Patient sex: F
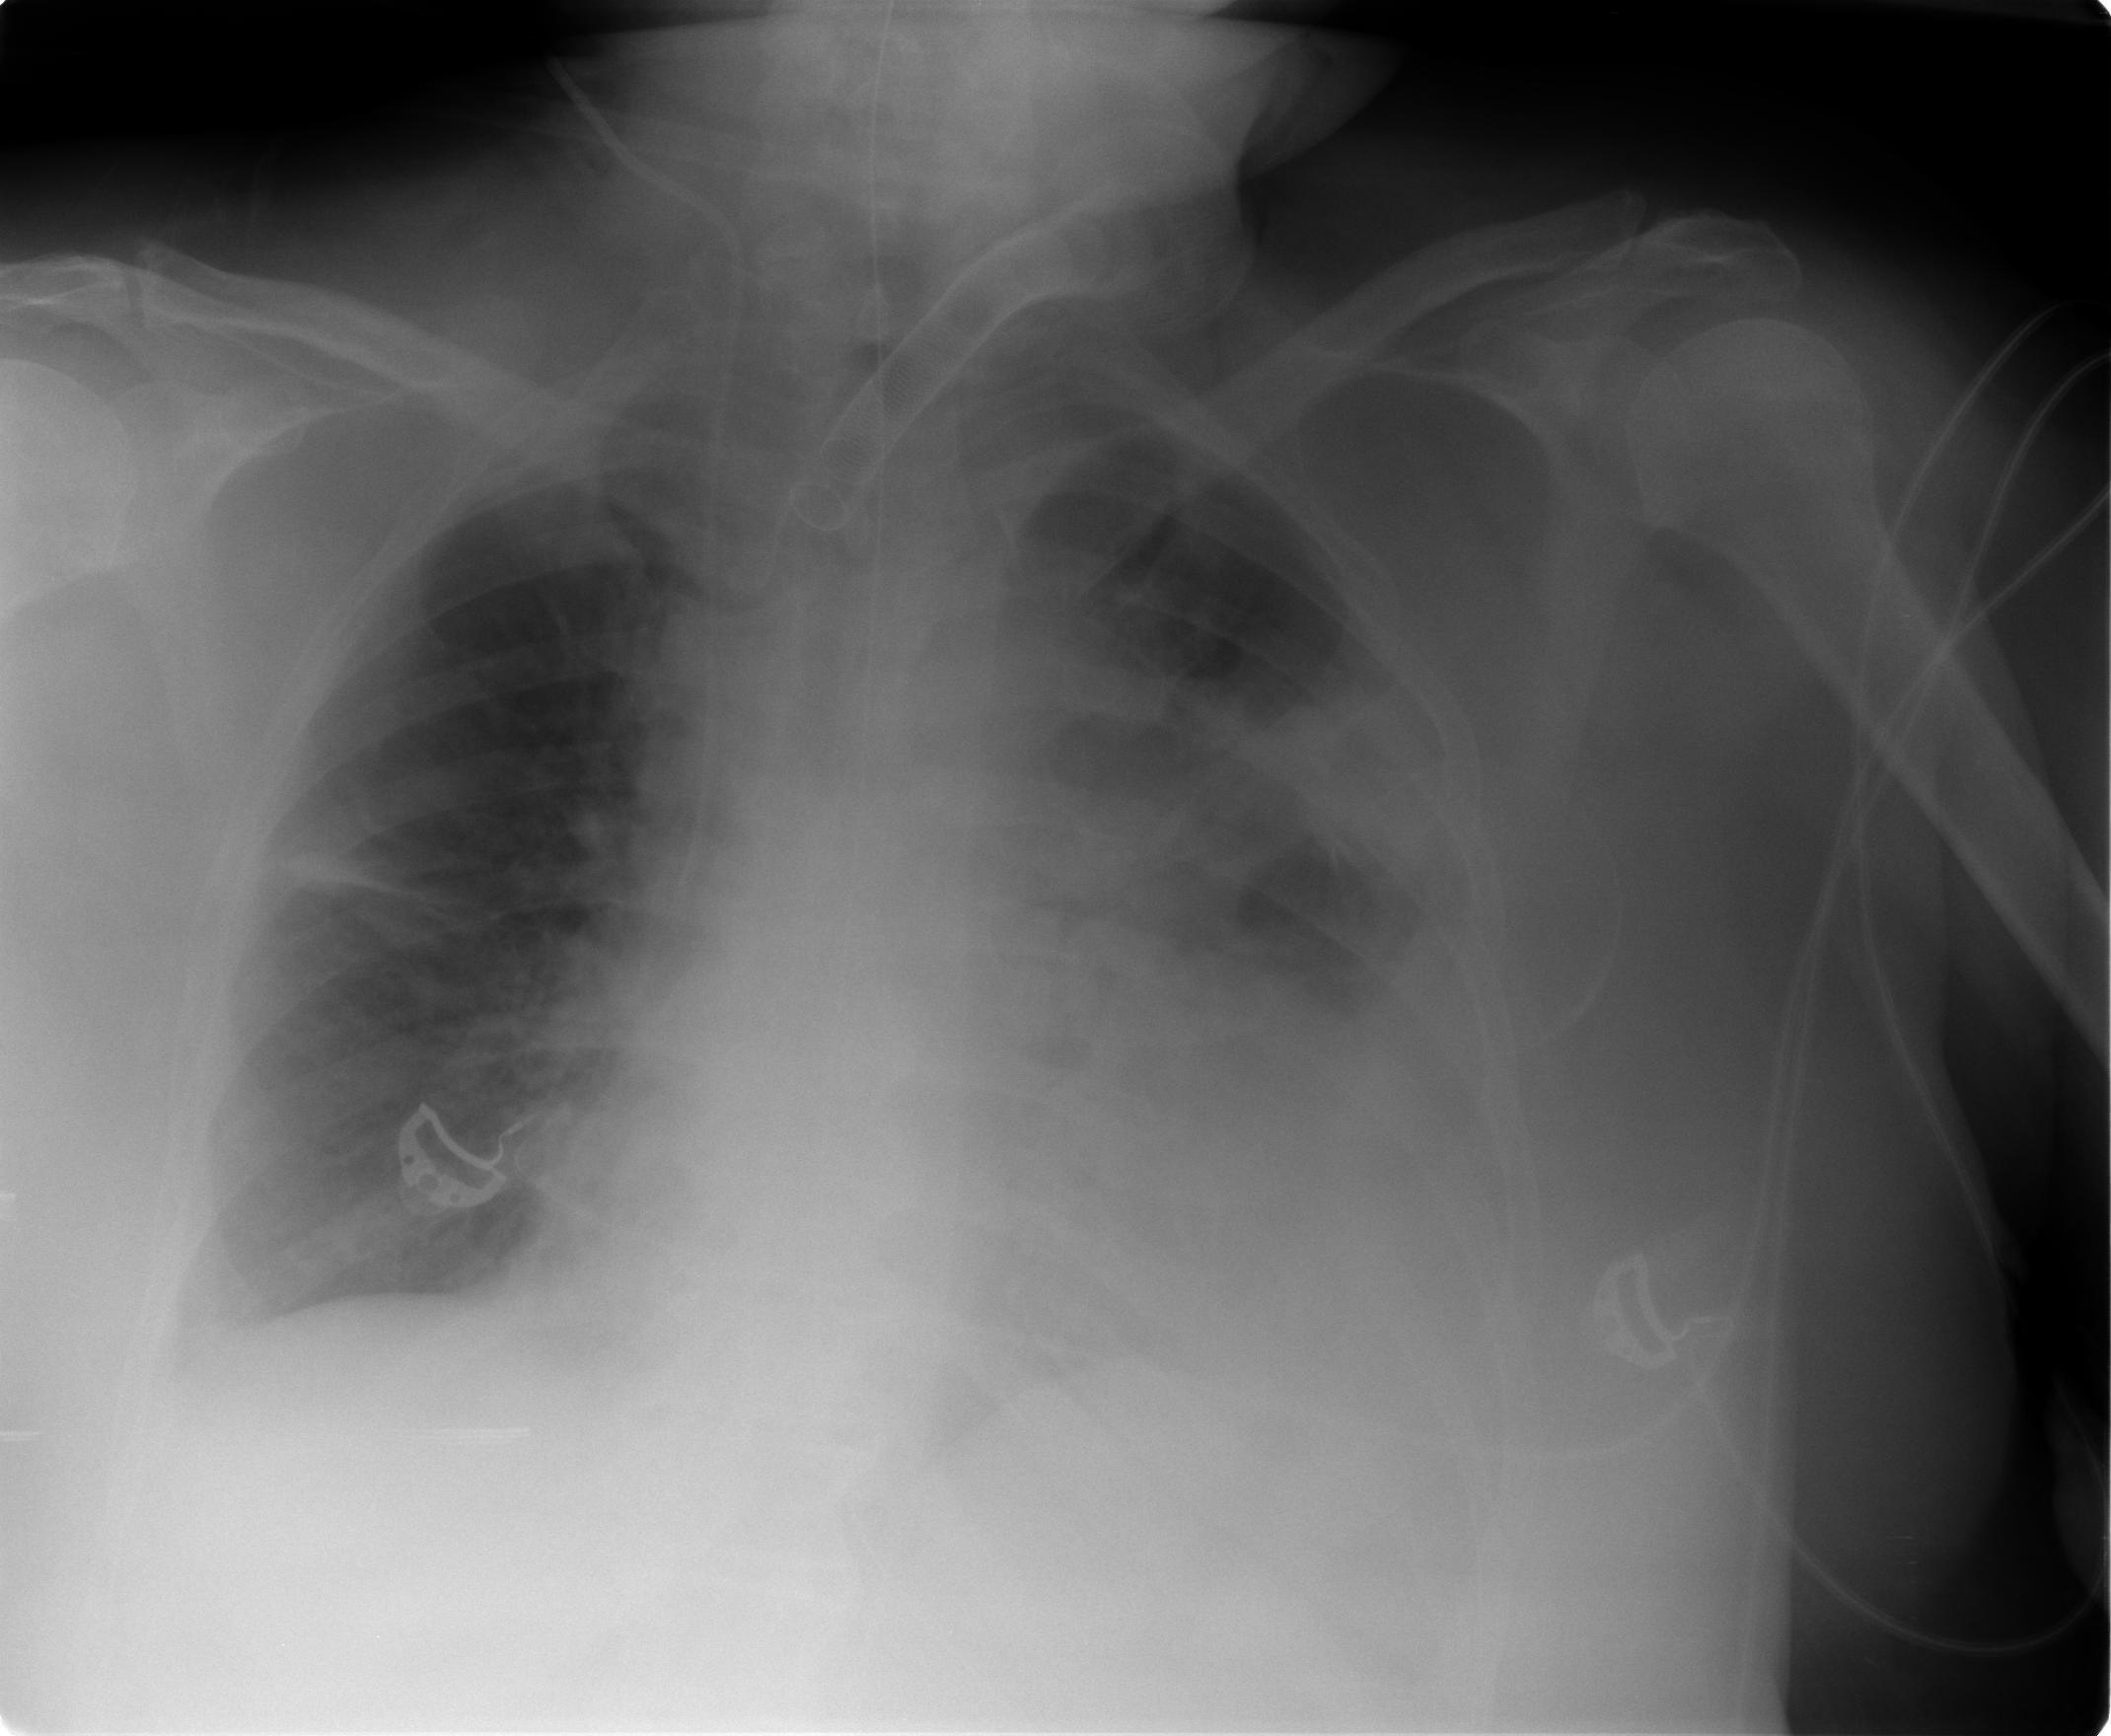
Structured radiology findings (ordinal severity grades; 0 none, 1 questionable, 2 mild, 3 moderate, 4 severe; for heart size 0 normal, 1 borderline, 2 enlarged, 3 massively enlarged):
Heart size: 3
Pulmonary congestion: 2
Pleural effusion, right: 0
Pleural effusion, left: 3
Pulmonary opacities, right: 0
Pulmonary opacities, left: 2
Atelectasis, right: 1
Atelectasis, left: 3